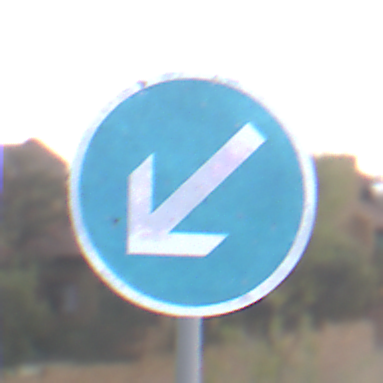
Verkehrszeichen: VorgeschriebeneVorbeifahrtLinks
Umgebung: Outdoor, Suburban
Tageszeit: SunriseSunset
Wetter: Clear
Licht: Natural
Jahreszeit: NotSpecified
Kontrast: LowContrast